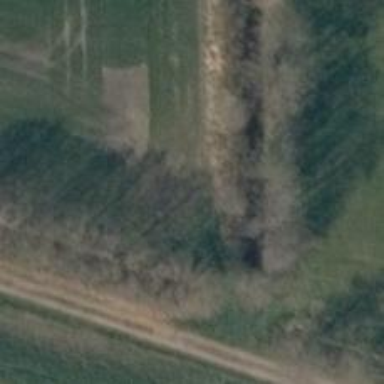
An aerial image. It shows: Row of broadleaved trees.